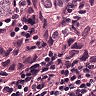
Metastatic tissue present: yes